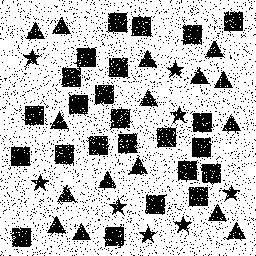
Squares: 24
Triangles: 16
Stars: 8
Total shapes: 48